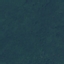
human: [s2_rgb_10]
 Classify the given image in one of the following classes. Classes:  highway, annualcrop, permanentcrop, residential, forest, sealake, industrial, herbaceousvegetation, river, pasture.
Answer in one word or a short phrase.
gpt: Forest